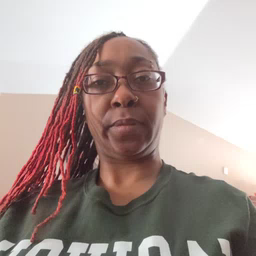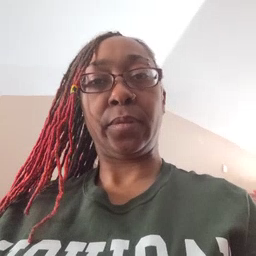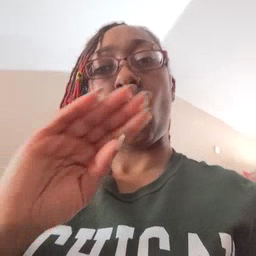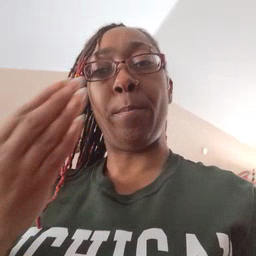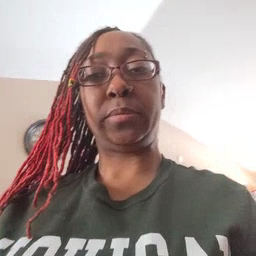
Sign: open